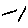
Label: line